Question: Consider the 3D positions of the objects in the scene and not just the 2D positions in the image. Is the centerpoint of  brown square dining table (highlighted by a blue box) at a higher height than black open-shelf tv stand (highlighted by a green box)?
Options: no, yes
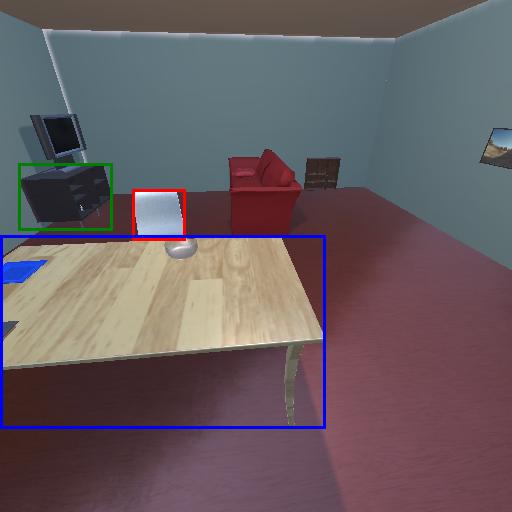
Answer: no